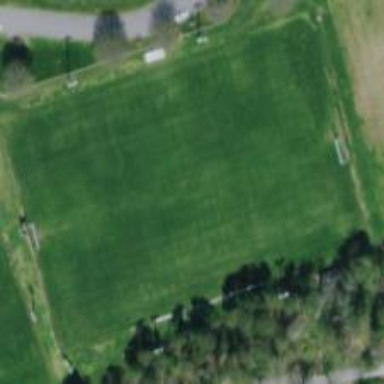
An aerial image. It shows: Soccer pitch for leisureland activities.